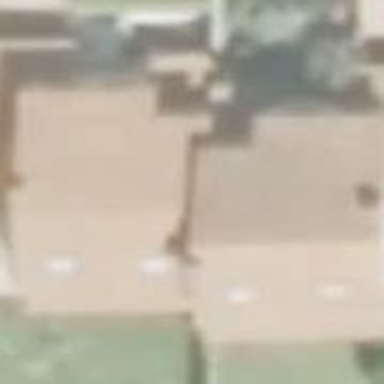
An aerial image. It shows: Simple house.